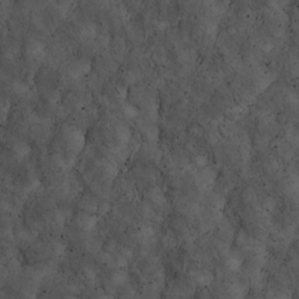
Label: non_frost